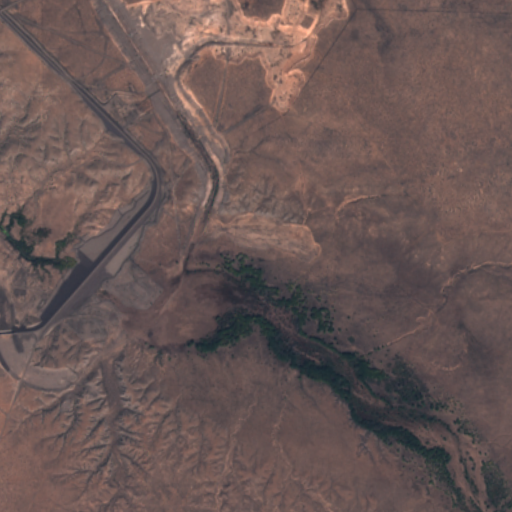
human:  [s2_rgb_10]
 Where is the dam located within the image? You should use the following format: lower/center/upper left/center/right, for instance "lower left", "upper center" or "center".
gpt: The dam is located in the left of the image.
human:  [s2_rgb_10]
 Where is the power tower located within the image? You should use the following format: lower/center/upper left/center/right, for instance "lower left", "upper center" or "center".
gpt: There is no power tower in the image.